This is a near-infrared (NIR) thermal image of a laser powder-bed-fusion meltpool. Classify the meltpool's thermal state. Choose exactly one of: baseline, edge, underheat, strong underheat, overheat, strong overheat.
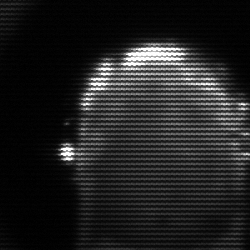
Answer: baseline